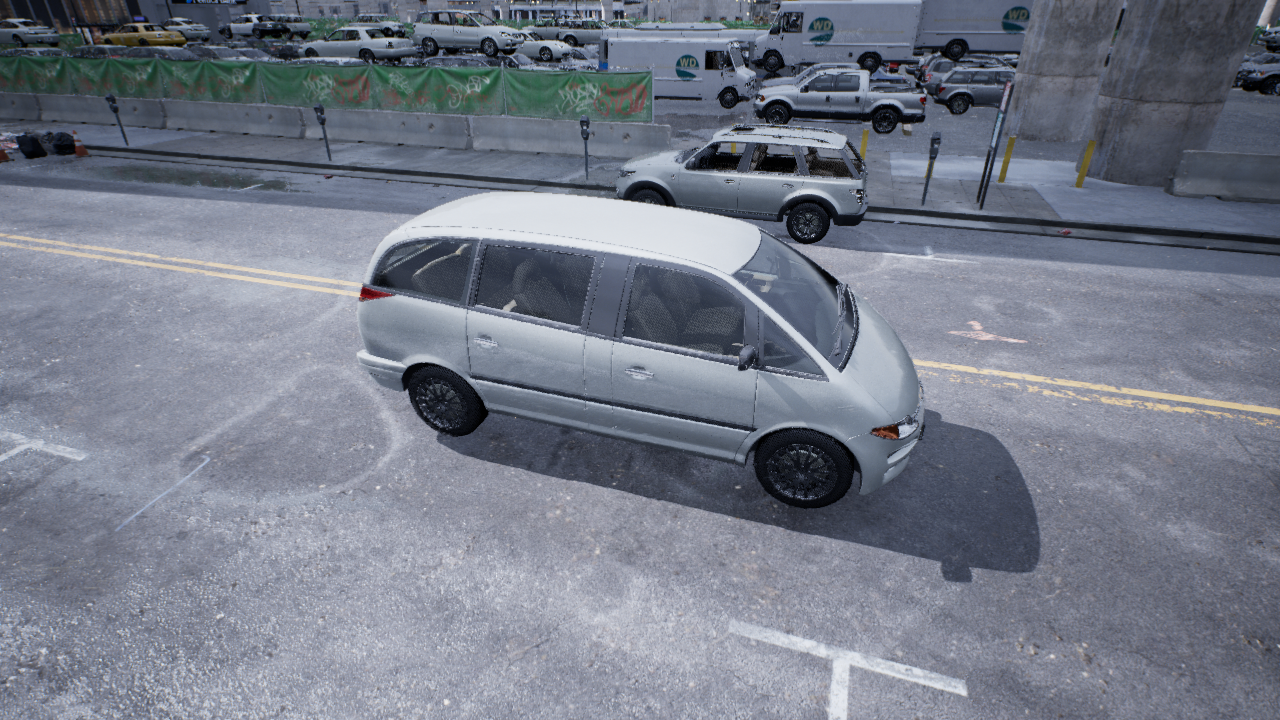
Venue: downtown
Lighting: overcast
Vehicle rig: minivan